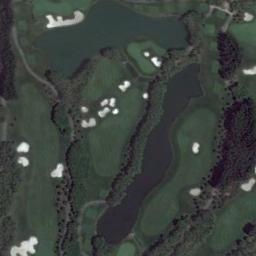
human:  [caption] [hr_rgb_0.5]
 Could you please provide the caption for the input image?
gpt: The golf course has two lakes, Some fairways, Barrier trees and sandpits .

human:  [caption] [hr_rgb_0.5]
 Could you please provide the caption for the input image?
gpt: There are several bunkers and lakes and a few paths and many trees on a large green lawn on the golf course .

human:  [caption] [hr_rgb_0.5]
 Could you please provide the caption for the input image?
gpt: There are many trees beside the golf course .

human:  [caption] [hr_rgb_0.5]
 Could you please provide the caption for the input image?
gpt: There are five bunkers in this area, Two winding paths and a small river .

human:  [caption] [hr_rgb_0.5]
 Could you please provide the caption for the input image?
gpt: There are many bunkers and some lakes on the golf course .